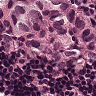
Metastatic tissue present: yes